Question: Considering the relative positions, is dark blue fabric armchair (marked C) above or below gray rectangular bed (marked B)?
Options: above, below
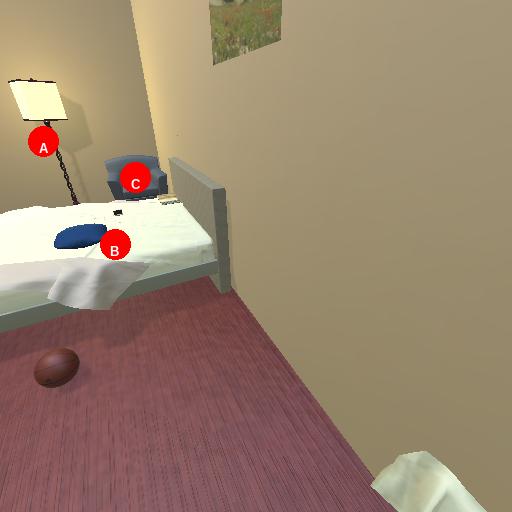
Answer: above